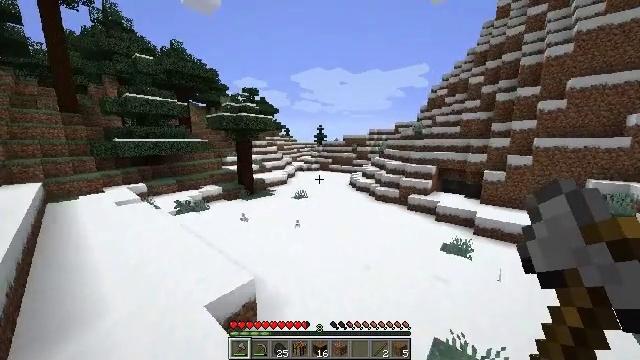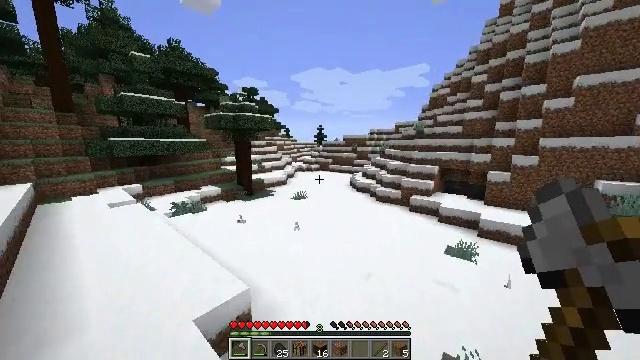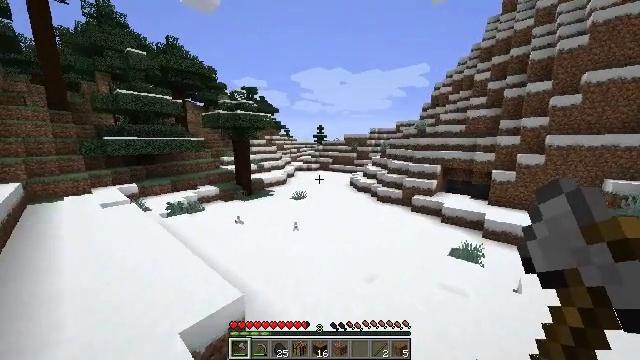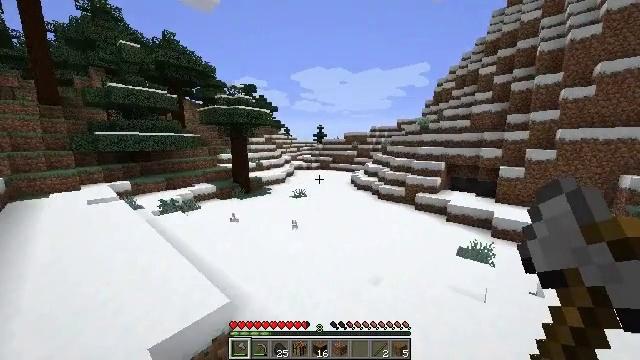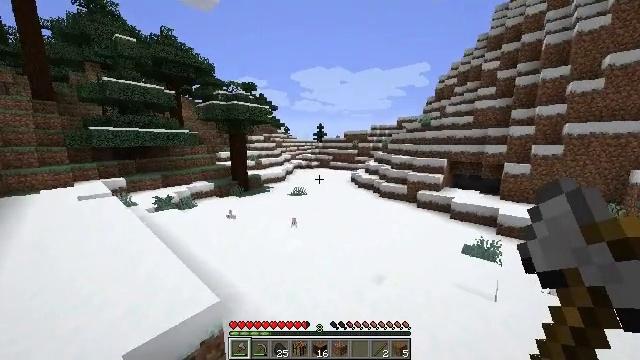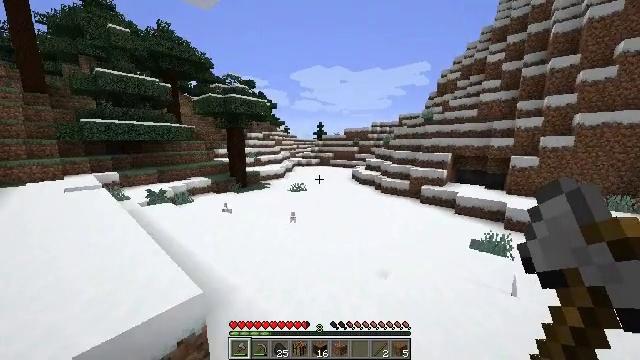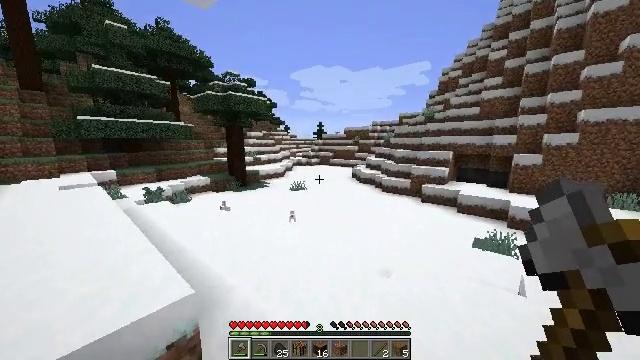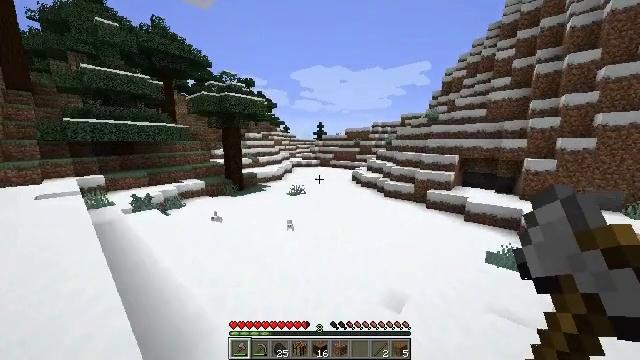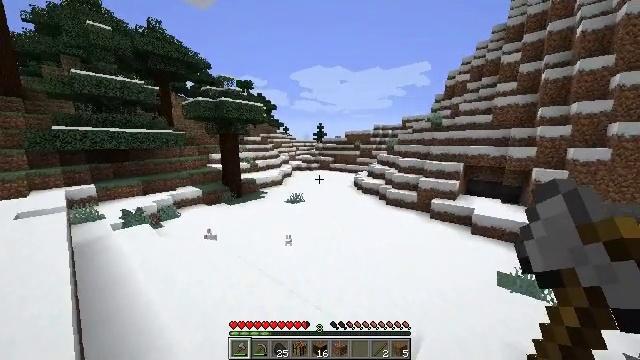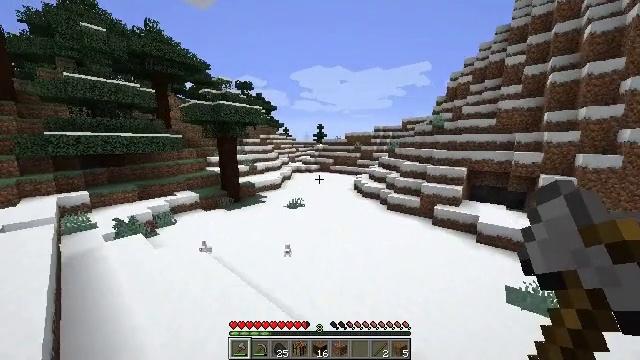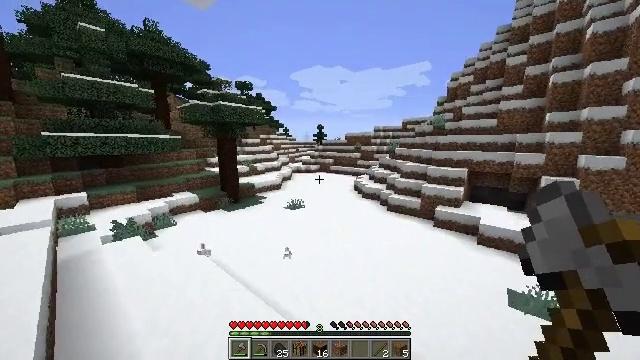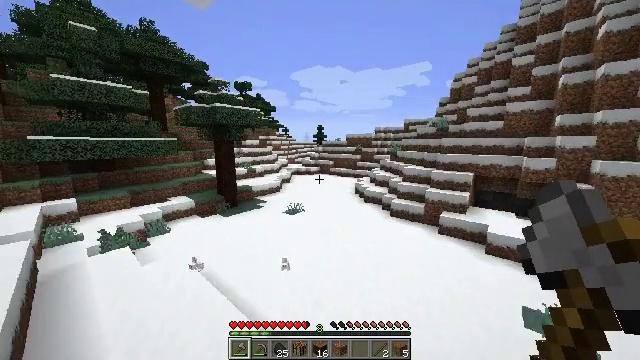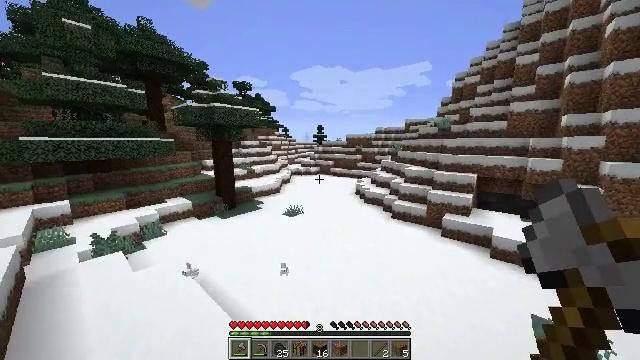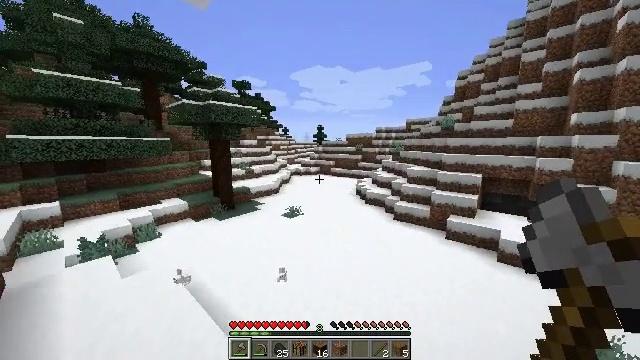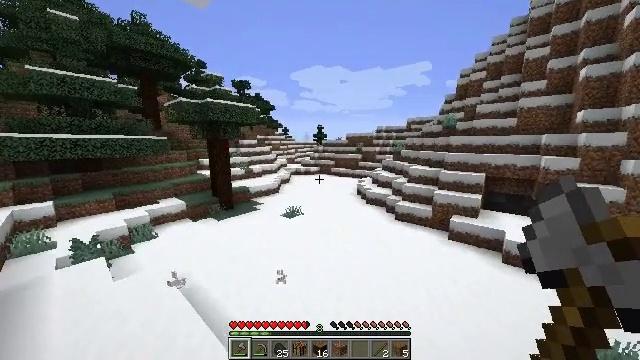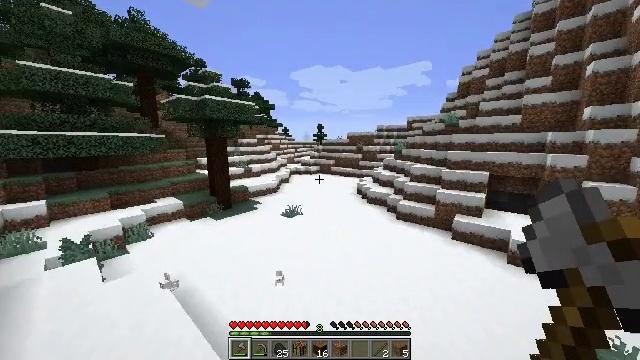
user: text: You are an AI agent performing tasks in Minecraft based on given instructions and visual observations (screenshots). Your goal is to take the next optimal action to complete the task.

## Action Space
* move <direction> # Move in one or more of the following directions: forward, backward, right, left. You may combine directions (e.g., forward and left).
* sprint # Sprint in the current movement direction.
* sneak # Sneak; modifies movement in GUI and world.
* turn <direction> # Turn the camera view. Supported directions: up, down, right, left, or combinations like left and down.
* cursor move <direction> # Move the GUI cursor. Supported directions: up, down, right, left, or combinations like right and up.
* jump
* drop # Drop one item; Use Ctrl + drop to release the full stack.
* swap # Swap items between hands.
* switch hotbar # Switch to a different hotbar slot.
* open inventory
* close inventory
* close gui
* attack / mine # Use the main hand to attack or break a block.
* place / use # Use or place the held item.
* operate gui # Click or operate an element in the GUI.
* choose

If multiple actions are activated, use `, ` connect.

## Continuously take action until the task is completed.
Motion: motion action
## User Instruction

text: Mine the red bed from the ground.
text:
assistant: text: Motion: move forward, sprint, jump
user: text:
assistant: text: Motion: move forward, sprint, jump
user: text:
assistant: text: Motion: move forward, sprint, jump
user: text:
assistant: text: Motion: move forward, sprint, jump
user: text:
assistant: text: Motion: move forward, sprint, jump
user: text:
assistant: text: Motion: move forward, sprint, jump
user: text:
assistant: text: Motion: move forward, sprint, jump
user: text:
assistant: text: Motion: move forward, sprint, jump
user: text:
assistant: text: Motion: move forward, sprint, jump
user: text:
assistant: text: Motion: move forward, sprint, jump
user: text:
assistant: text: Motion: move forward, sprint, jump
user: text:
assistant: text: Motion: move forward, sprint, jump
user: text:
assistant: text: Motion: move forward, sprint, jump
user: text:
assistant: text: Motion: move forward, sprint, jump
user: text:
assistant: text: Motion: move forward, sprint, jump
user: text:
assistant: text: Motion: move forward, sprint, jump
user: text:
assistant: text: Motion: move forward, sprint, jump
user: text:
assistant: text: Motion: move forward, sprint, jump
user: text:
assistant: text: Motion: move forward, sprint, jump
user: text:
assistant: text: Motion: move forward, sprint, jump
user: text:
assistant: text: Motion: move forward, sprint, jump
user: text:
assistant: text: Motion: move forward, sprint, jump
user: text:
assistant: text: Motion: move forward, sprint, jump
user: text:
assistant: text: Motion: move forward, sprint, jump
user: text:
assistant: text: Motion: move forward, sprint, jump
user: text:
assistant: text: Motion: move forward, sprint, jump
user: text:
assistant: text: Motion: move forward, sprint, jump
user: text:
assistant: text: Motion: move forward, sprint, jump
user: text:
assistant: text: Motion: move forward, sprint, jump
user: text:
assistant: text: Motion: move forward, sprint, jump